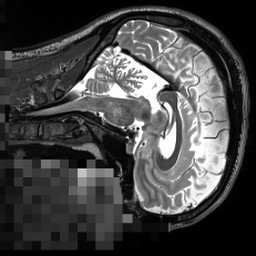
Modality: T2w
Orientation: sagittal
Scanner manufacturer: siemens
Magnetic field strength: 3 T
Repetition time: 3.2 s
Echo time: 0.564 s